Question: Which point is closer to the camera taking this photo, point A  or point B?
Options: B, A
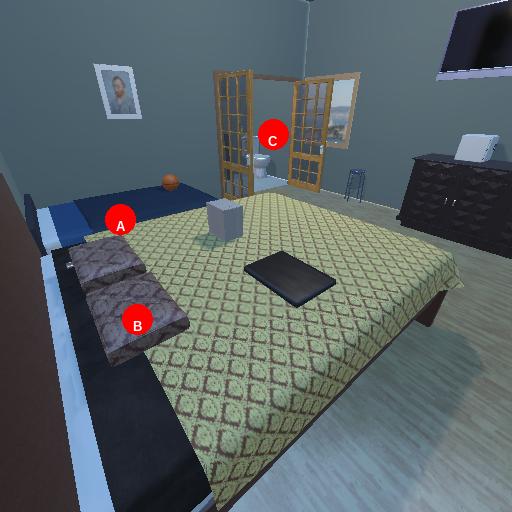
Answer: B